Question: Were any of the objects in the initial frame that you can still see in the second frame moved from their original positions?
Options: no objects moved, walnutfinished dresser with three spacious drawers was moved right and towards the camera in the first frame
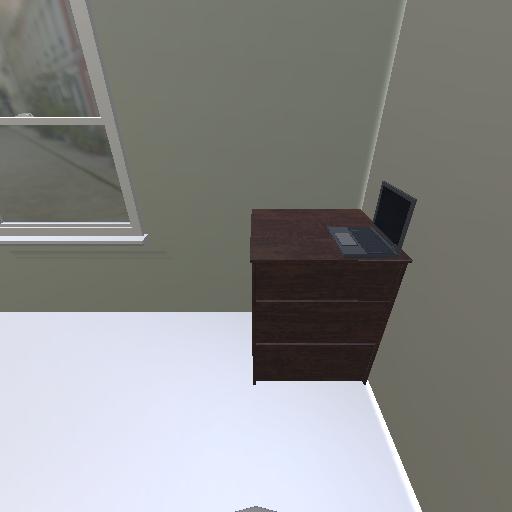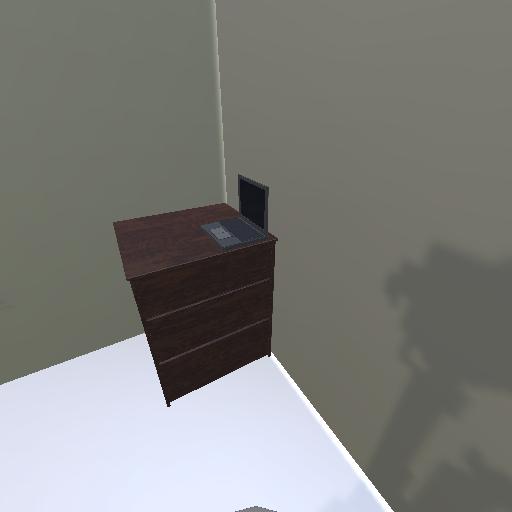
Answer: no objects moved